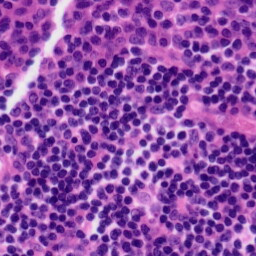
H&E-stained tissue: Tonsil